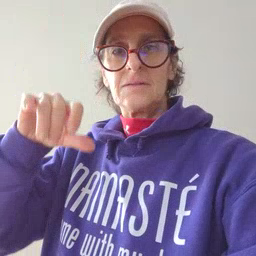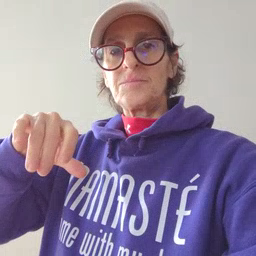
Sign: sun